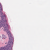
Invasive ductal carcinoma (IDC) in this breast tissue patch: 0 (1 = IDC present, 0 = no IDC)